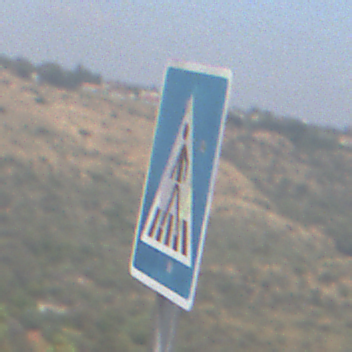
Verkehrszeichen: FussgaengerueberwegRechts
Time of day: Midday
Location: Outdoor (Nature)
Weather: PartlyCloudy
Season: NotSpecified
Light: Natural